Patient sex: F
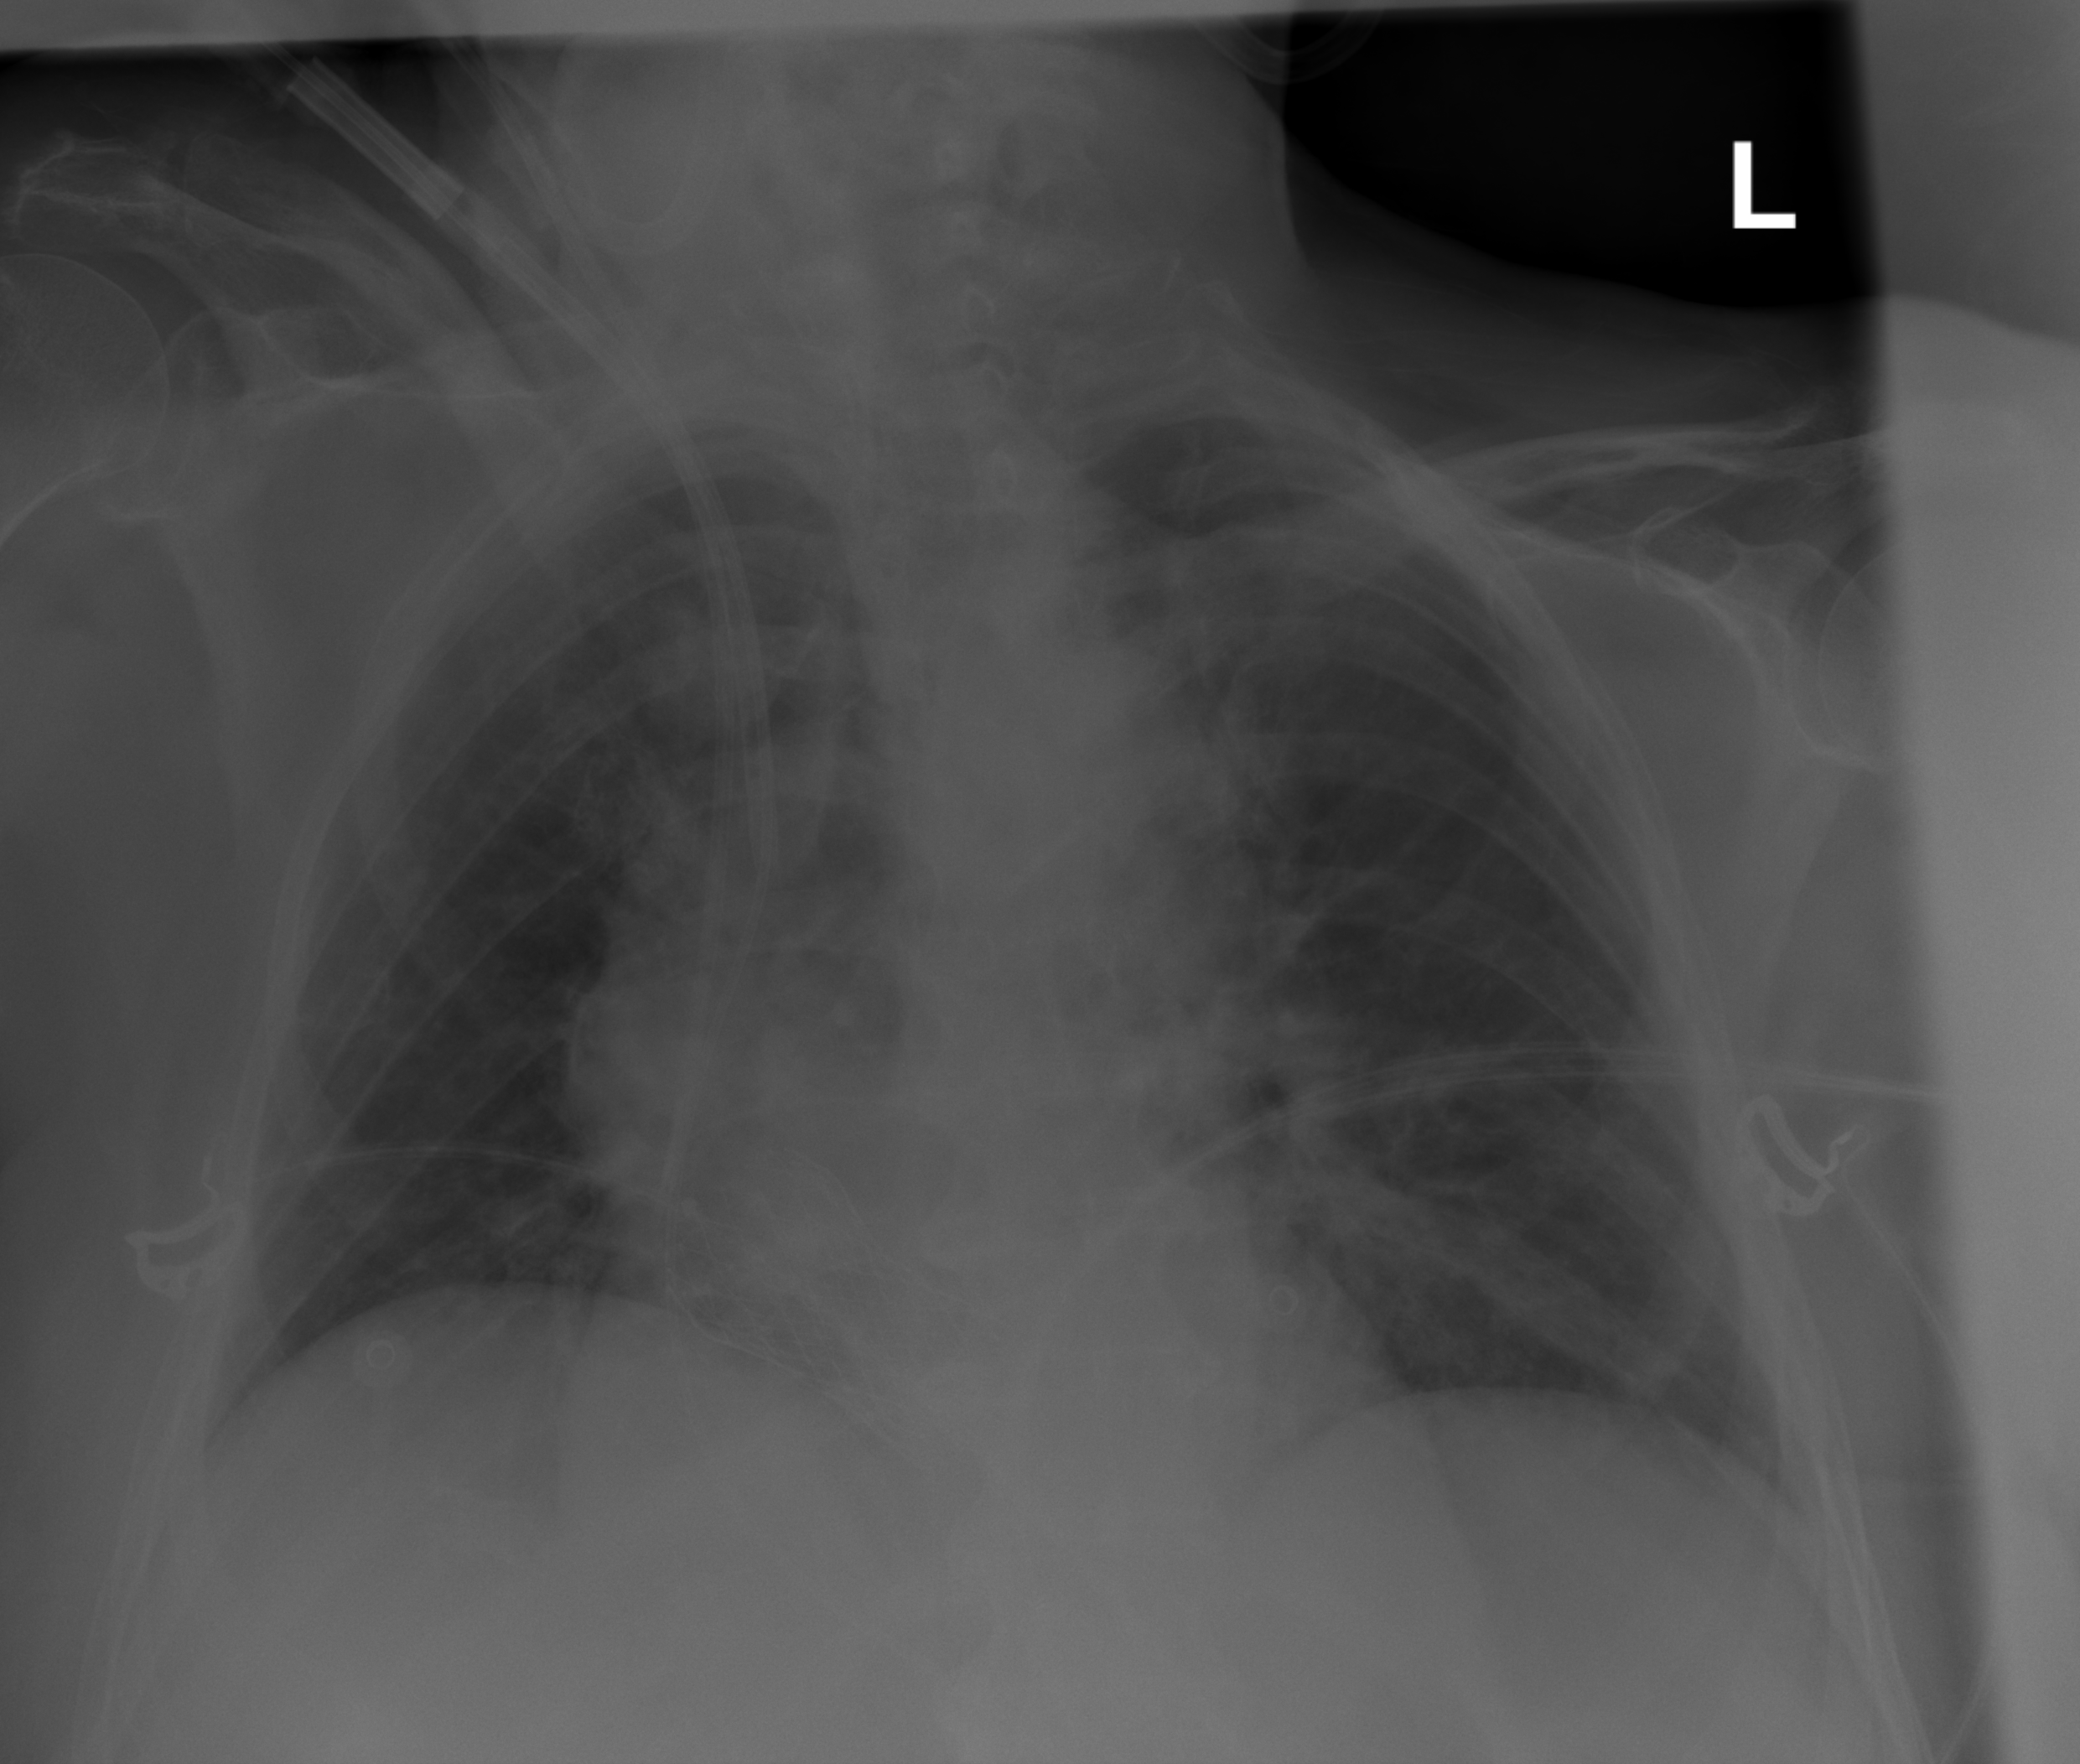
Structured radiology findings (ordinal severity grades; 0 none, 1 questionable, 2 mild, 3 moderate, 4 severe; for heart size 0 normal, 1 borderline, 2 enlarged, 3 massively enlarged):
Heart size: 0
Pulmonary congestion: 1
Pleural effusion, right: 0
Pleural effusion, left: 0
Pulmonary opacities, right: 0
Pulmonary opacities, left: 0
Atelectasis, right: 0
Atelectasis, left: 2